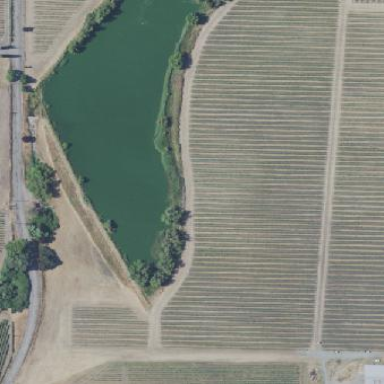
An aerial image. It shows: Vineyard with grape crops.